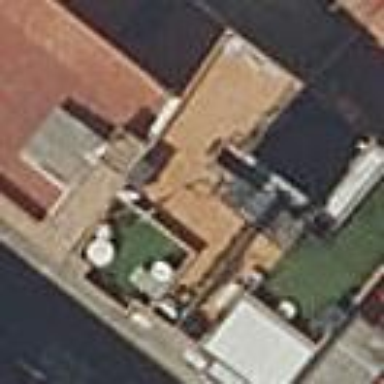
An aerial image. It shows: Building.